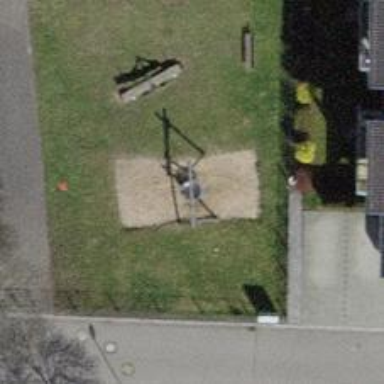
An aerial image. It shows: Playground featuring basket swing.